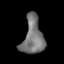
Tissue: lung
Cell type: Myeloid cells
Senescence score: 0.2026
Nuclear area (px): 757
Mean DAPI intensity: 117.018